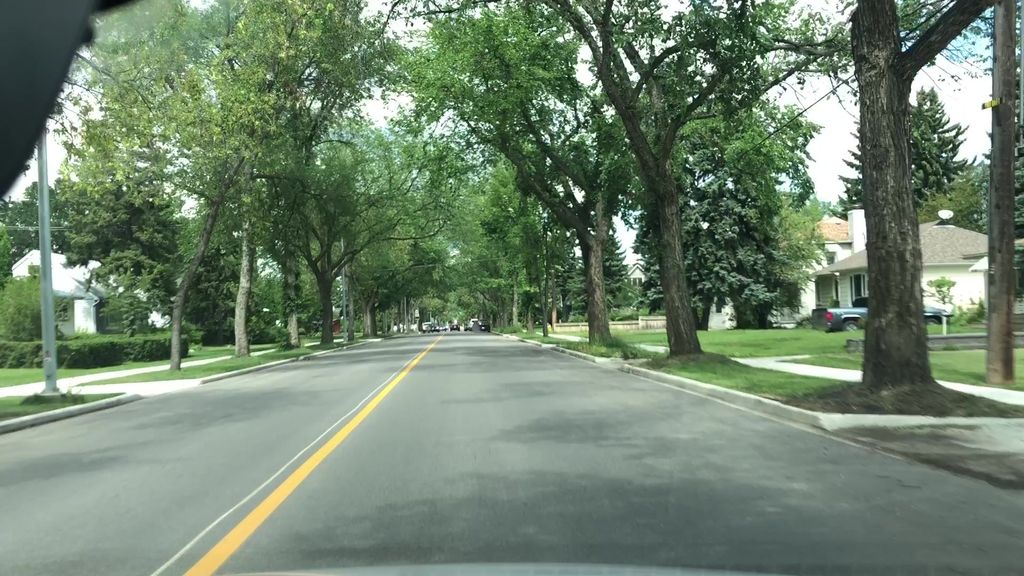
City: edmonton